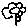
Label: flower